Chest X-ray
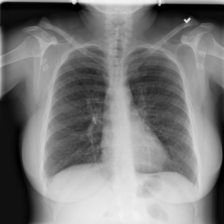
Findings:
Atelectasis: negative
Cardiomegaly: negative
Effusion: negative
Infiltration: positive
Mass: negative
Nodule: negative
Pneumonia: negative
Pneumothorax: negative
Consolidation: negative
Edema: negative
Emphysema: negative
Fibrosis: negative
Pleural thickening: negative
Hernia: negative